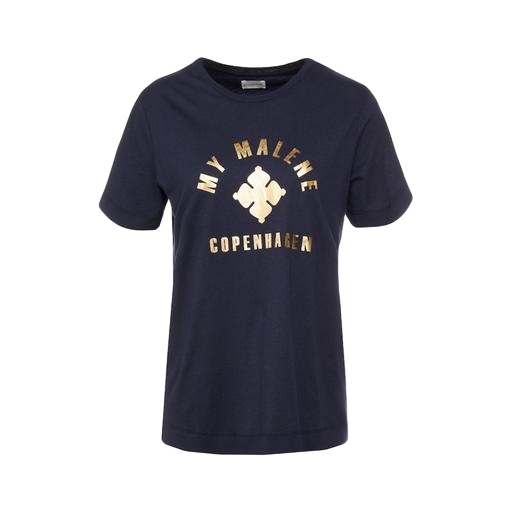
blue t-shirt only macy, blue printed contrast t-shirt only macy, blue pima medallion-print t-shirt only macy, white background